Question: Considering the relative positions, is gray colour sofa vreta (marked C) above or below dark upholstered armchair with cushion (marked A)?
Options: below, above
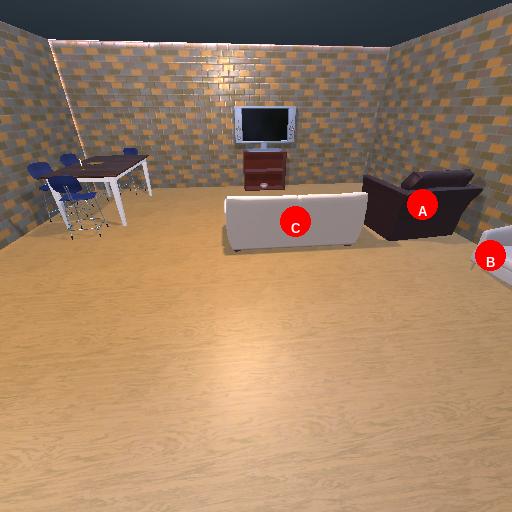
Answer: below